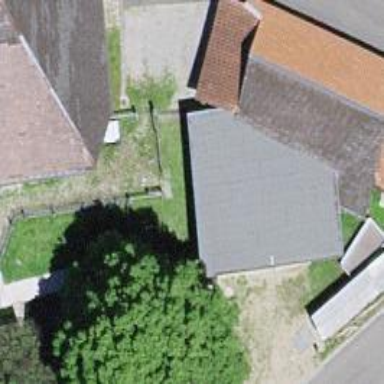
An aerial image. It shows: Garage building.